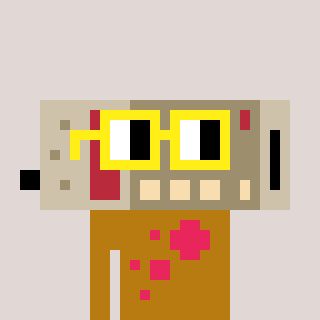
a pixel art character with square yellow glasses, a cordless phone-shaped head and a gold-colored body on a warm background